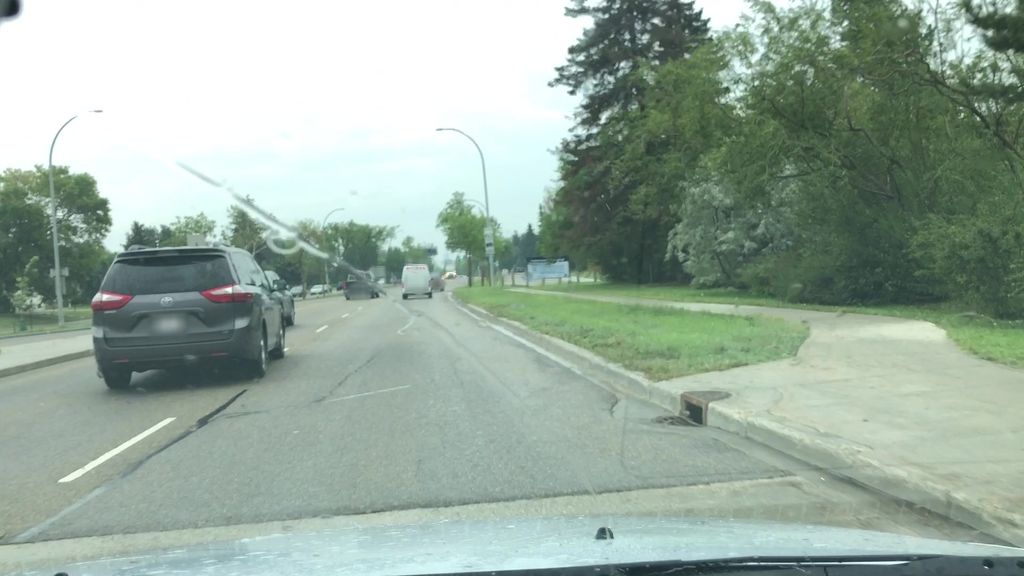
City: edmonton